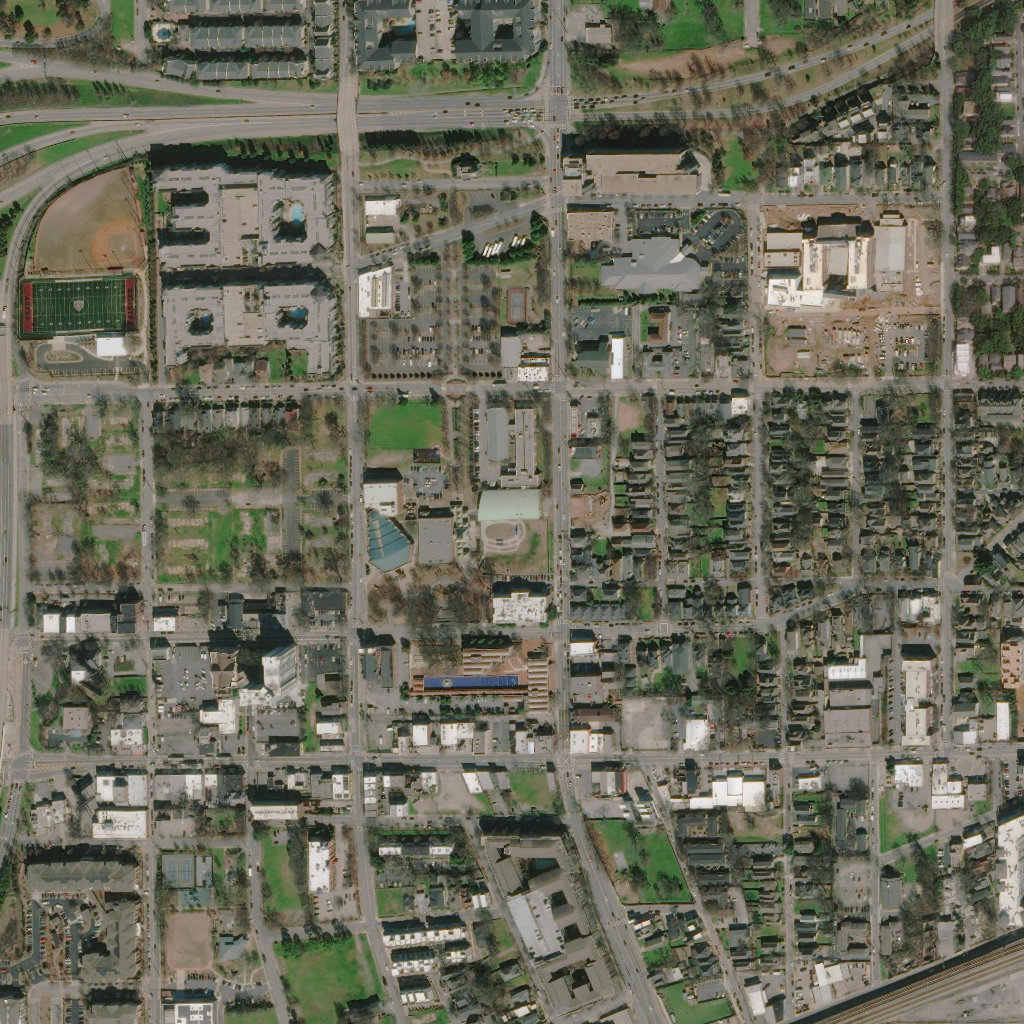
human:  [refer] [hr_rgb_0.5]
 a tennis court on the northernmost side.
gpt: <box>[[49, 28, 51, 31, 0]]</box>